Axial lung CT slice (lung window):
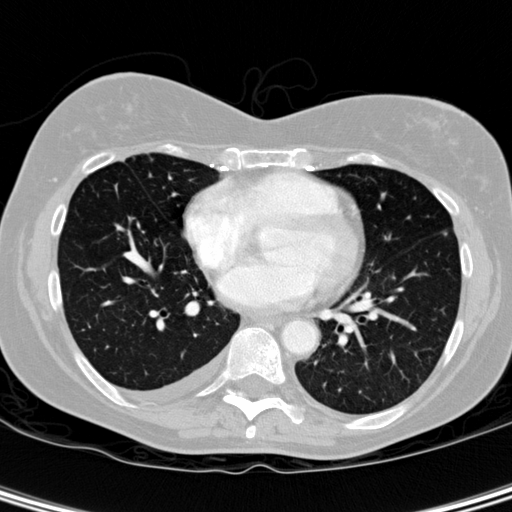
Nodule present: no